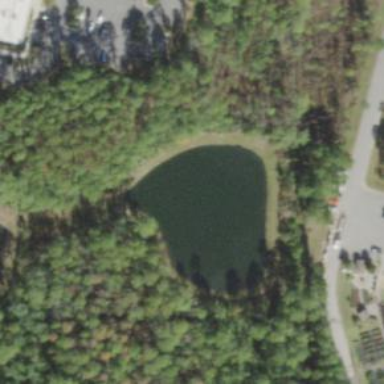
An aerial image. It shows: Peaceful pond surrounded by nature.